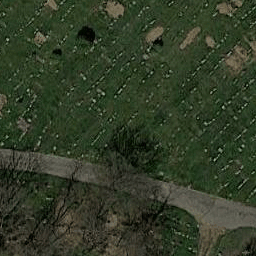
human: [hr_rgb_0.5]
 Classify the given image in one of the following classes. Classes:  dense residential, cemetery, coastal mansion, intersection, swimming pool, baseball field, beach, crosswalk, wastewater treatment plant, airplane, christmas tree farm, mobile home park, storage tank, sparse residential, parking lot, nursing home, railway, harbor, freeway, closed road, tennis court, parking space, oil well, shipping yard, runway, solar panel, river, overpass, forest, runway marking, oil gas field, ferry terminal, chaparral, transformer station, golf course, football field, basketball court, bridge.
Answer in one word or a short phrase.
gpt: cemetery